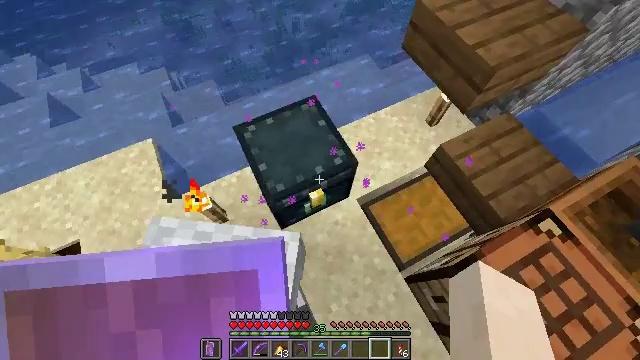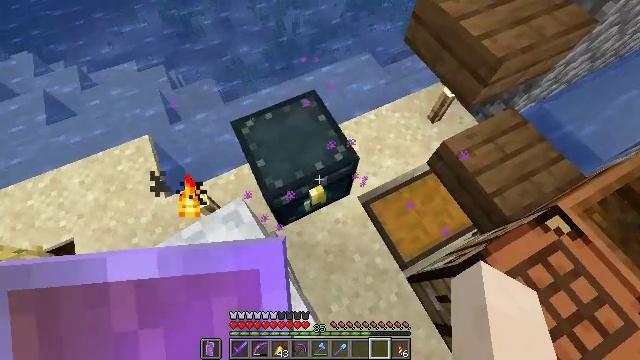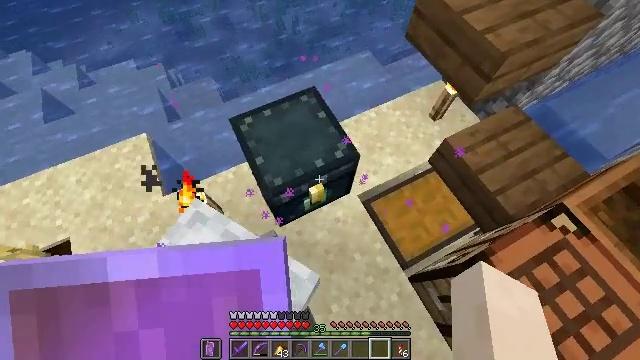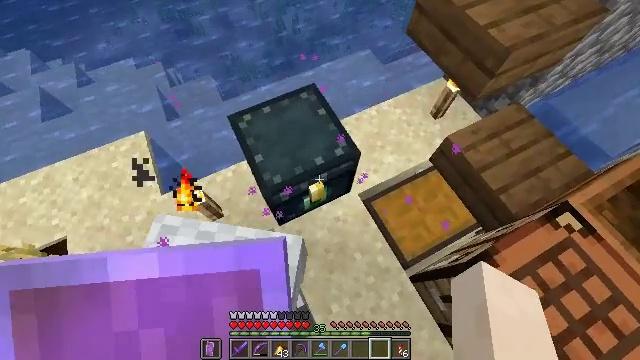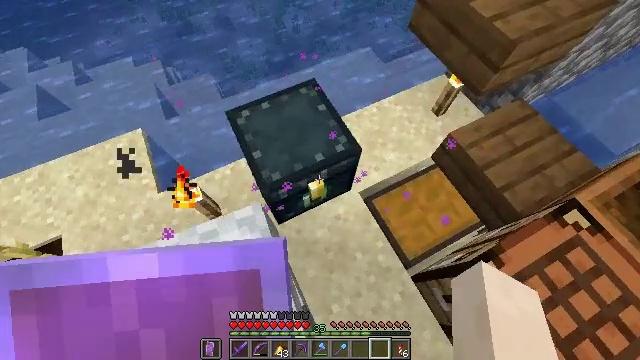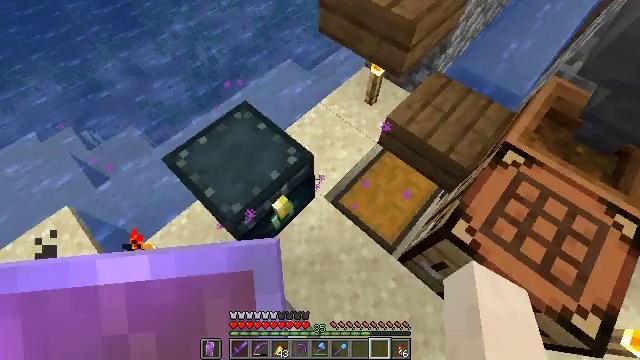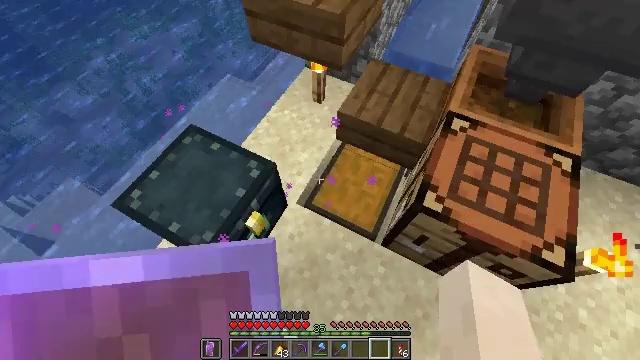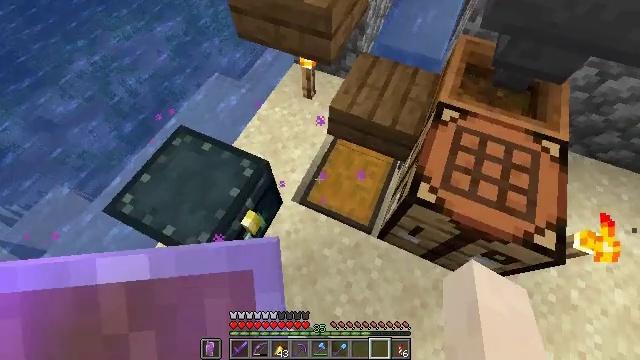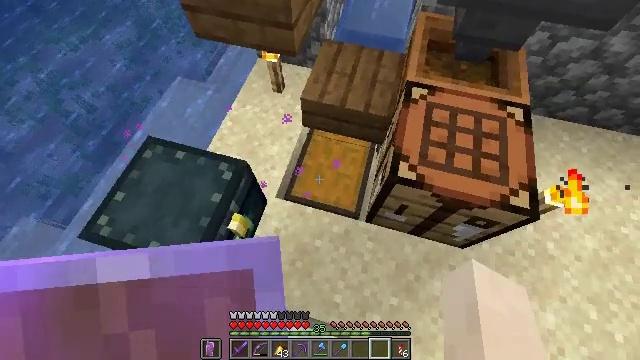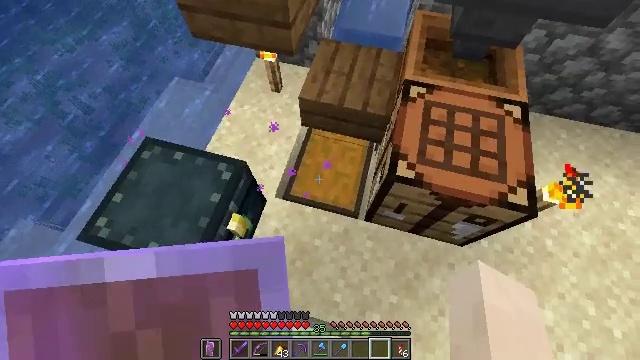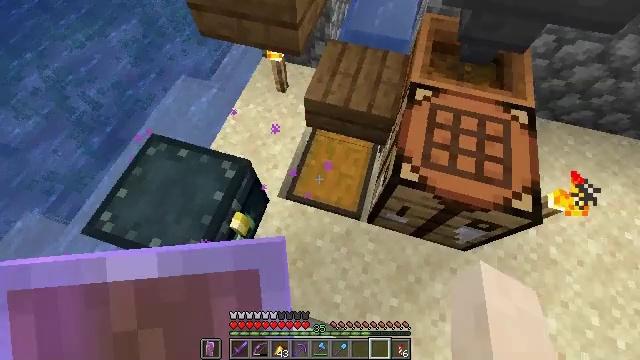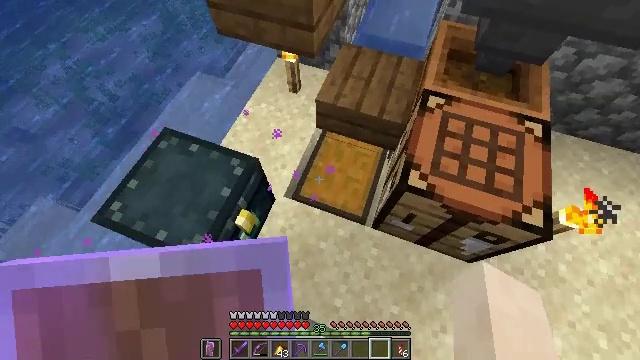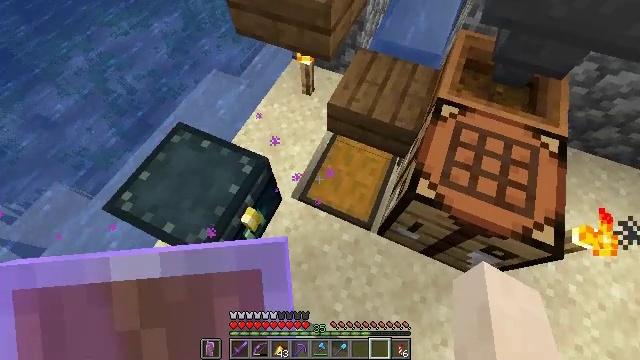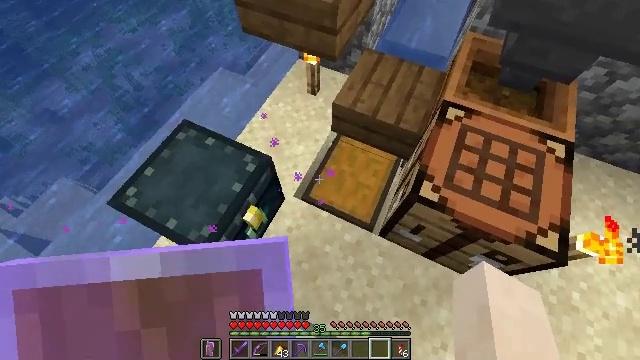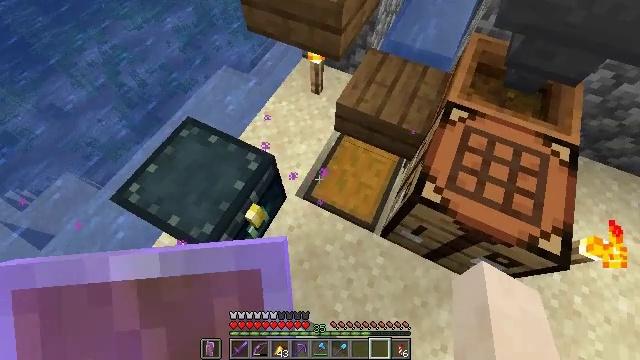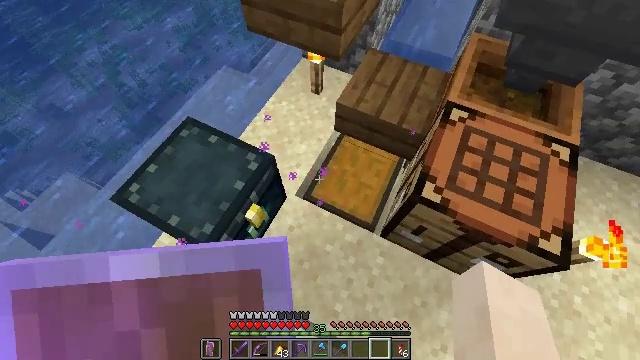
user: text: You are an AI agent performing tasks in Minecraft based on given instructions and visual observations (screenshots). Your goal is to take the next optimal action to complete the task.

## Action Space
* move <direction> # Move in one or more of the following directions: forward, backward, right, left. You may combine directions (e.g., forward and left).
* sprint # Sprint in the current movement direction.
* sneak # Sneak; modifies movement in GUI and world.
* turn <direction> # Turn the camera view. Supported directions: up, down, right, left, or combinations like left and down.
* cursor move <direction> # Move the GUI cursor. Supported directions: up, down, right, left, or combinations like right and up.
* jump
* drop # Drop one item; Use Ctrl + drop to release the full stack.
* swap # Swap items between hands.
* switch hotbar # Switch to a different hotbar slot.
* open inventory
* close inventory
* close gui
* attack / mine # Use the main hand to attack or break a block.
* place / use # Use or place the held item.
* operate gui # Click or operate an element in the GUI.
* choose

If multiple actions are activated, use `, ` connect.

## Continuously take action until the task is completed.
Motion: motion action
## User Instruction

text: Grab the white shulker box for your inventory.
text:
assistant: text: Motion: no_op
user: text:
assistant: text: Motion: no_op
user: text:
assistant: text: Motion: no_op
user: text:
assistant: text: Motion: no_op
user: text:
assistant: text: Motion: turn right and up
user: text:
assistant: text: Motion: turn right
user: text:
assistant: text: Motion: turn right
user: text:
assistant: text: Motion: turn right and down
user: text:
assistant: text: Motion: no_op
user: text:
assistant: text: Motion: turn left
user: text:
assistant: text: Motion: turn left
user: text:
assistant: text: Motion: turn left
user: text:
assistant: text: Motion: turn left
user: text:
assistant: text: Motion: turn left
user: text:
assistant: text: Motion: no_op
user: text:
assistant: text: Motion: use / place
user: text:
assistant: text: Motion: use / place
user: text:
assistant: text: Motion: use / place
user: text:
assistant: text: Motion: no_op
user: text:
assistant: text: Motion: no_op
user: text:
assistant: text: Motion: open gui
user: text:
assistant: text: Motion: no_op
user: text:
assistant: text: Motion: no_op
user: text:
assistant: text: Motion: no_op
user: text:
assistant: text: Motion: no_op
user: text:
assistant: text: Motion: no_op
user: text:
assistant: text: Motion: no_op
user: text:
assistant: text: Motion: no_op
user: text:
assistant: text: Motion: cursor move down
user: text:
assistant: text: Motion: cursor move down